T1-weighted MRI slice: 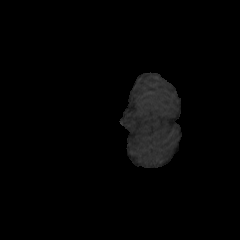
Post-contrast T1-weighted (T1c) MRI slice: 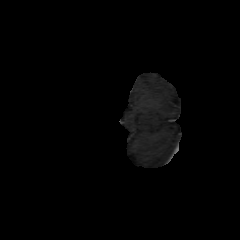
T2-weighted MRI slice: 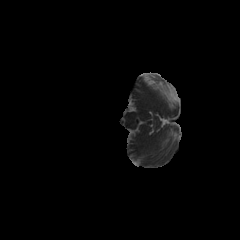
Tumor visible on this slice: no